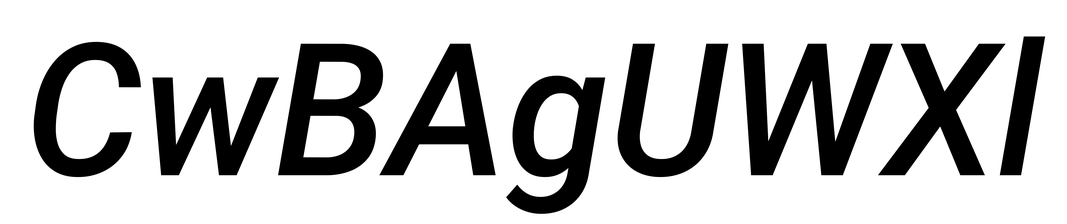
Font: Roboto-Italic_Medium_Italic